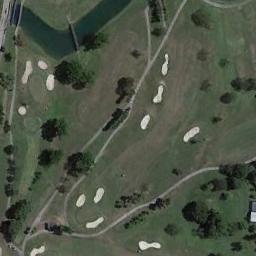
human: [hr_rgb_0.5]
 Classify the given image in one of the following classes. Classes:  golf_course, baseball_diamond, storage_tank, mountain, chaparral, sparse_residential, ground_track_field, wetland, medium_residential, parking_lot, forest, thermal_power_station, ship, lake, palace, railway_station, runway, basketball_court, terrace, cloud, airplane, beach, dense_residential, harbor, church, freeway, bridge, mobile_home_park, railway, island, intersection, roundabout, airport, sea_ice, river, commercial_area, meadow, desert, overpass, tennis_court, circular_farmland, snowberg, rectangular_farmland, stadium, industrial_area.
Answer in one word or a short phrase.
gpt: golf_course